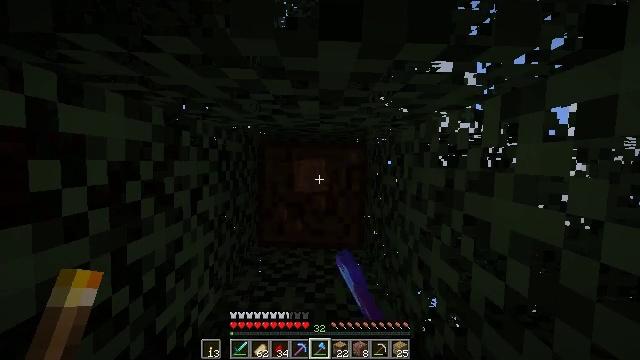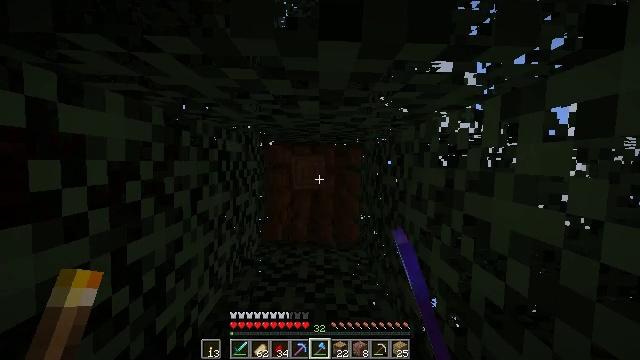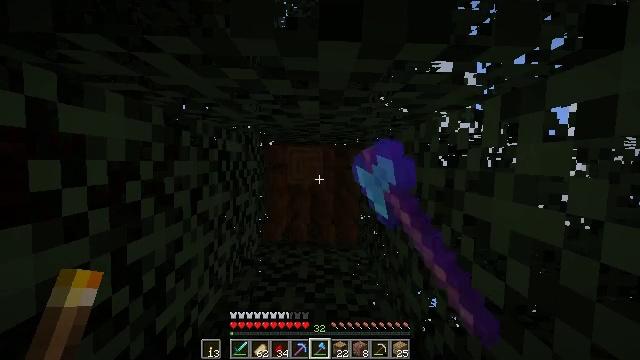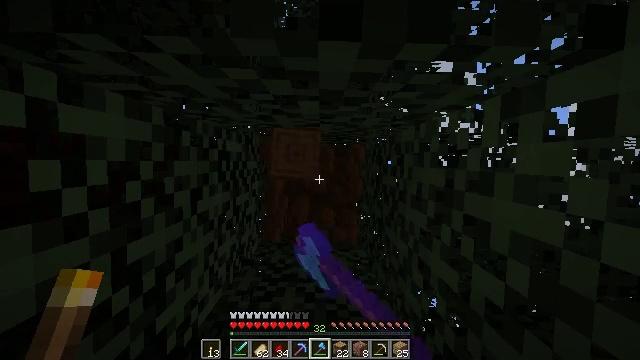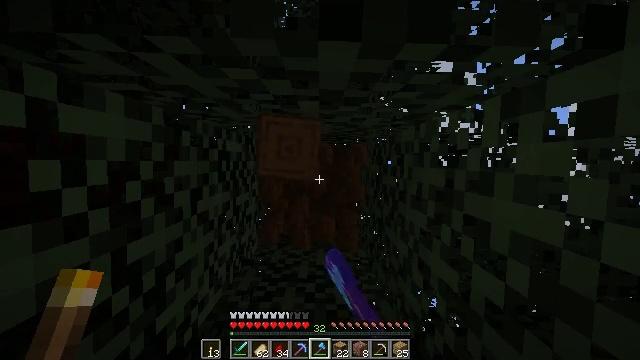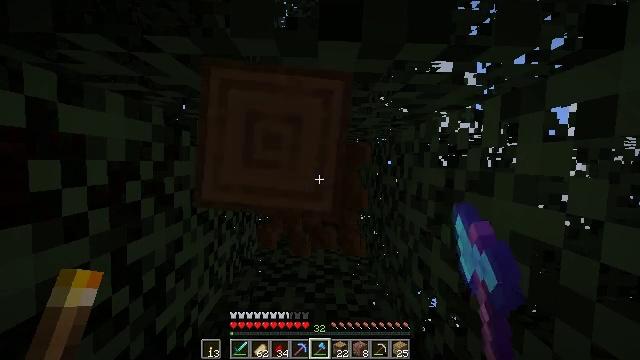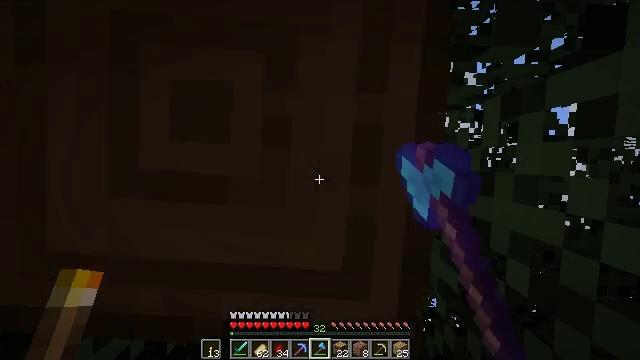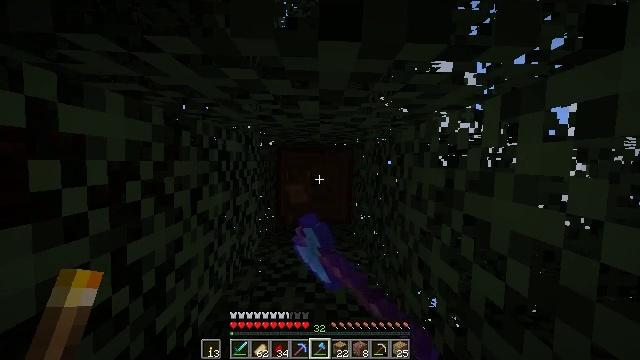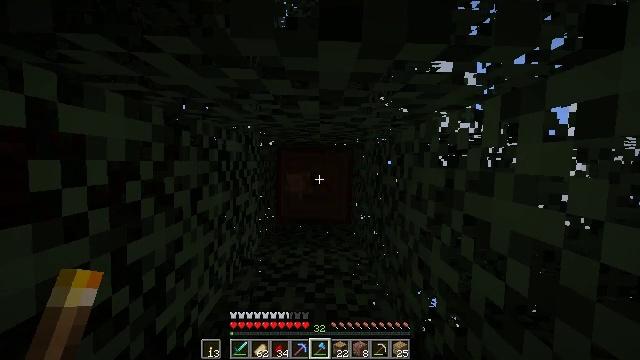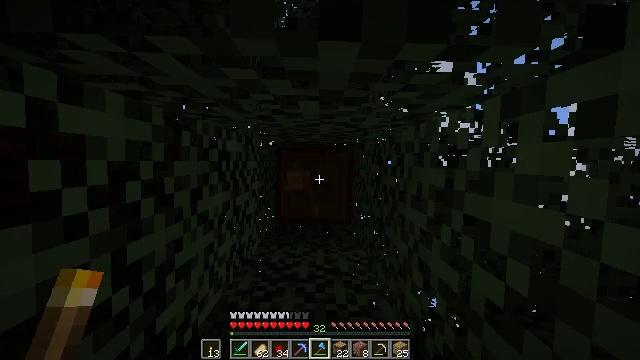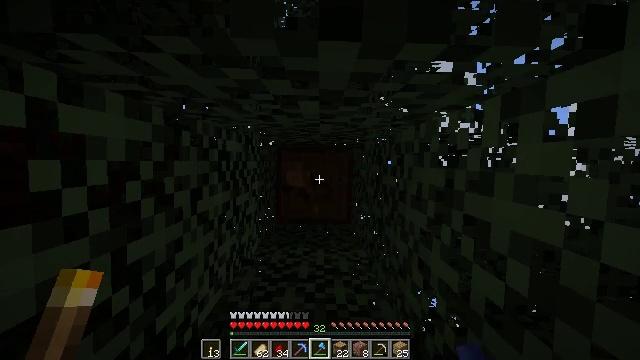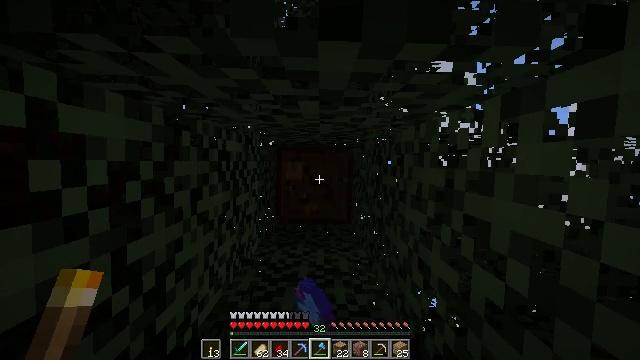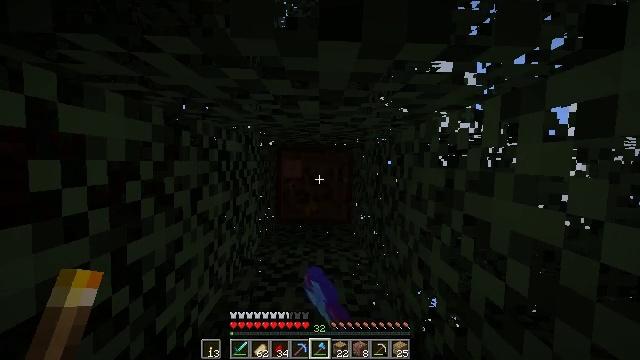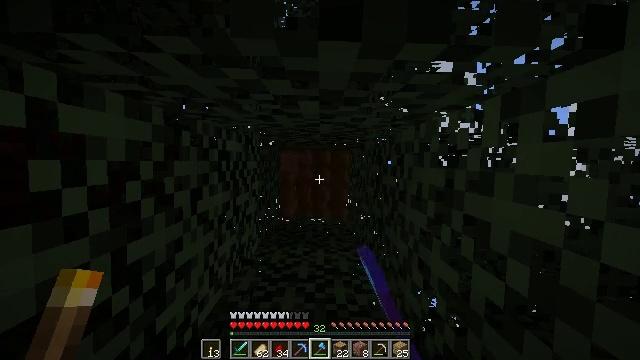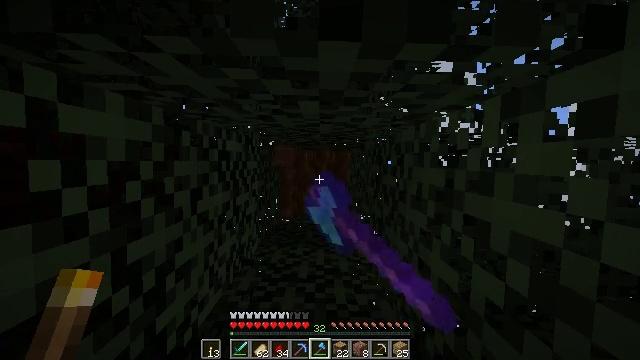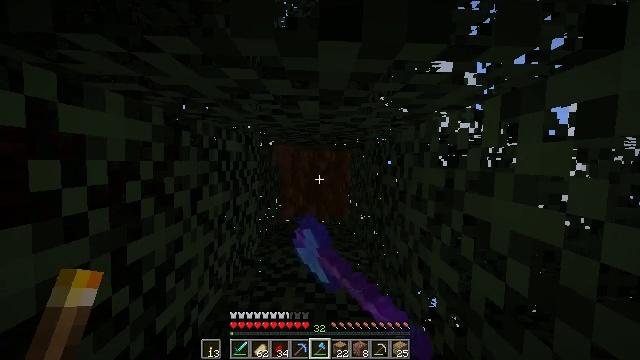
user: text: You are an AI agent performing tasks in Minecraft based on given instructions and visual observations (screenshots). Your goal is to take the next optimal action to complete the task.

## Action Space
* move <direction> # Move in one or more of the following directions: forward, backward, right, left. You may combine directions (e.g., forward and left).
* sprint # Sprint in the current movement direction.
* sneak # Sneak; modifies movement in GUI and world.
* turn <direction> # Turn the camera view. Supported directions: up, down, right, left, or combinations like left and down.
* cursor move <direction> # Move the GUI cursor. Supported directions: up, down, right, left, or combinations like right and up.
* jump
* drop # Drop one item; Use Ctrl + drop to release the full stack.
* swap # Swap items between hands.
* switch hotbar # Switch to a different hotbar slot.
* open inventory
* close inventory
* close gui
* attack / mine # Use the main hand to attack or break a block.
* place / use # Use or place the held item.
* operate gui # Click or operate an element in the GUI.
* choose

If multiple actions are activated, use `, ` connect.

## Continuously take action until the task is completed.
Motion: motion action
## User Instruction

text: Mine the spruce log from the forest.
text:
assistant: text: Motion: attack / mine
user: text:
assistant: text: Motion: attack / mine
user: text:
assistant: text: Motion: attack / mine
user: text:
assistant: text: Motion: attack / mine
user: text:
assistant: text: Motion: attack / mine
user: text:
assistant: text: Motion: attack / mine
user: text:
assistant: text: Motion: attack / mine
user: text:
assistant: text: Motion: attack / mine
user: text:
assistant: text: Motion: attack / mine
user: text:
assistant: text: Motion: attack / mine
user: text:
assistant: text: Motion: attack / mine
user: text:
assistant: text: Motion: attack / mine
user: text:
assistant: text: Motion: attack / mine
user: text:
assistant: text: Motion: attack / mine
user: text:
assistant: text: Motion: attack / mine
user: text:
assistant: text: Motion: attack / mine
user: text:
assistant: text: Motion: attack / mine
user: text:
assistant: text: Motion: attack / mine
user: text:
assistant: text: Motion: attack / mine
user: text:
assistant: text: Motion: attack / mine
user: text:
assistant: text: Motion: attack / mine
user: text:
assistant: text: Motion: attack / mine
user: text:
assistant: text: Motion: attack / mine
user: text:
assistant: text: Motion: attack / mine
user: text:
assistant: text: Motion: attack / mine
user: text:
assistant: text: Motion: attack / mine
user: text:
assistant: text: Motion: attack / mine
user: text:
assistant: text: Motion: attack / mine
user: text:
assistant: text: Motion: attack / mine
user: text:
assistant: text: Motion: attack / mine